Aerial crown-view tile of a tropical tree (Barro Colorado Island, Panama), acquired 20250414:
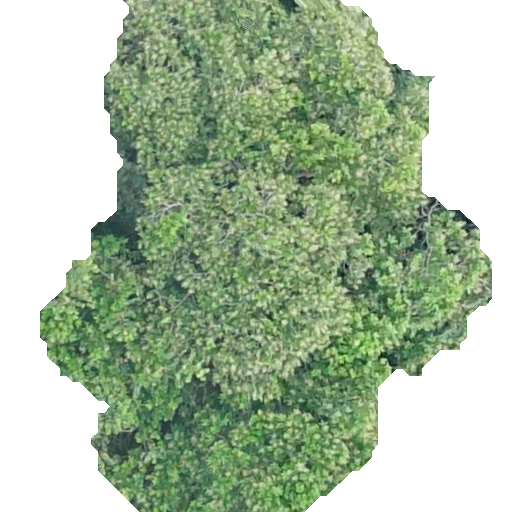
Species: Anacardium excelsum
GBIF accepted scientific name: Anacardium excelsum
Crown area: 253.273 m²